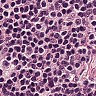
Metastatic tissue present: no